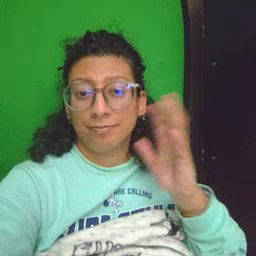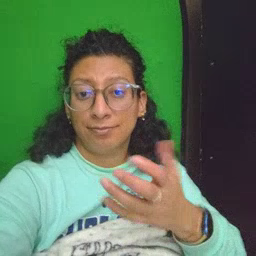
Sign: balloon